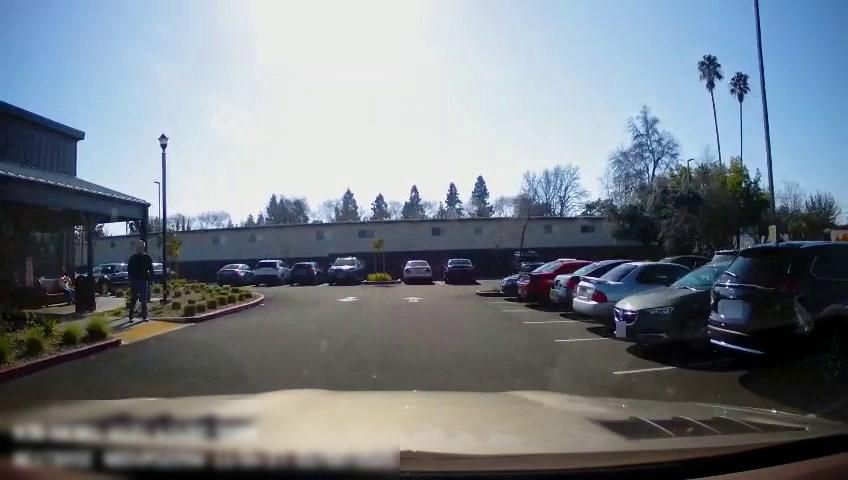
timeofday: Day
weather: Sunny
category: Drivable Space
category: Vehicles | SUV
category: Vehicles | SUV
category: Vehicles | Car
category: Vehicles | Car
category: Vehicles | Car
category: Vehicles | Car
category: Vehicles | Car
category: Vehicles | Car
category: Vehicles | SUV
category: Vehicles | Car
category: Vehicles | Car
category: Vehicles | SUV
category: Vehicles | Car
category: Vehicles | SUV
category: Vehicles | Car
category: Vehicles | SUV
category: Vehicles | SUV
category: Pedestrians
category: Pedestrians